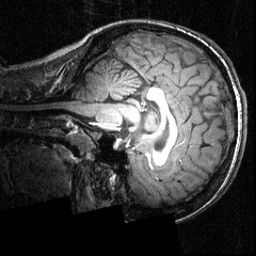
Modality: T1w
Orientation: sagittal
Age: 20
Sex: female
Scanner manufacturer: siemens
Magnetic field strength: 3.951 T
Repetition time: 1.5 s
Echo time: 0.00335 s